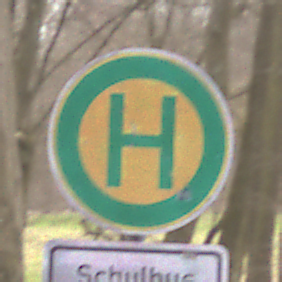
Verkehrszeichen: Haltestelle
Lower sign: ZeitangabenMitBeschraenkungAufWochentage5
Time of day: MorningAfternoon
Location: Outdoor (Nature)
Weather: Overcast
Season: Autumn
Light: Natural